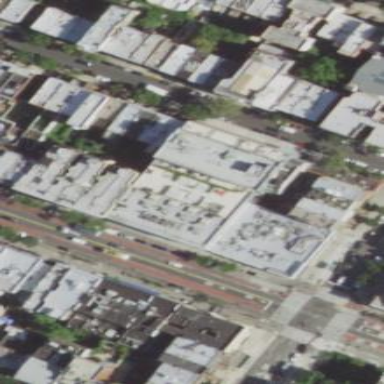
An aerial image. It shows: Building.